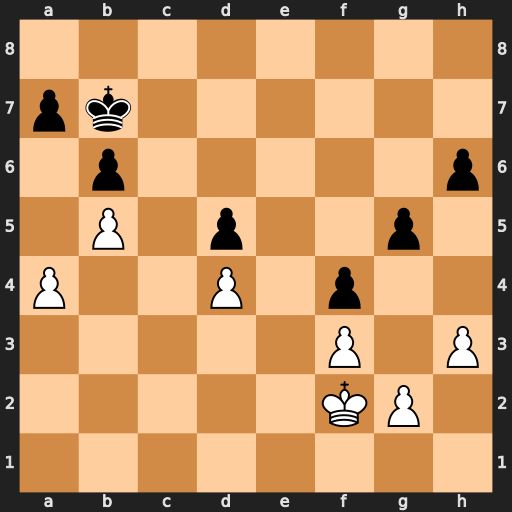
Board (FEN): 8/pk6/1p5p/1P1p2p1/P2P1p2/5P1P/5KP1/8
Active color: w
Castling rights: -
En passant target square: -
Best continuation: h4 gxh4 Kg1 h3 Kh2 hxg2 Kxg2 Kc8 Kh3